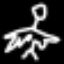
Label: angel